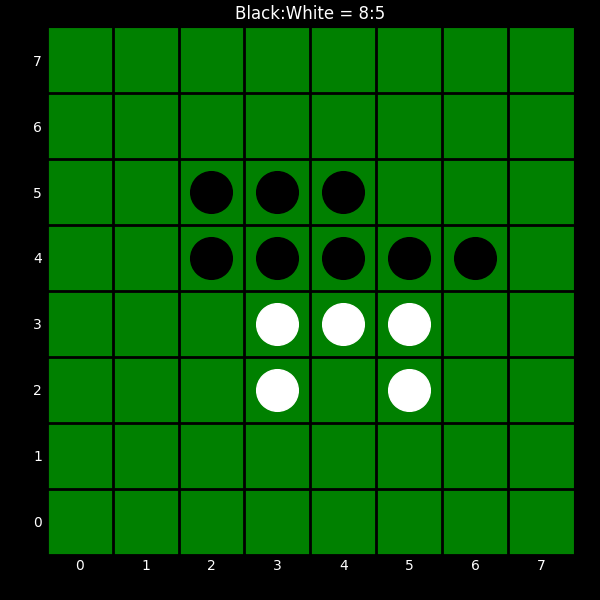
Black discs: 8
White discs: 5